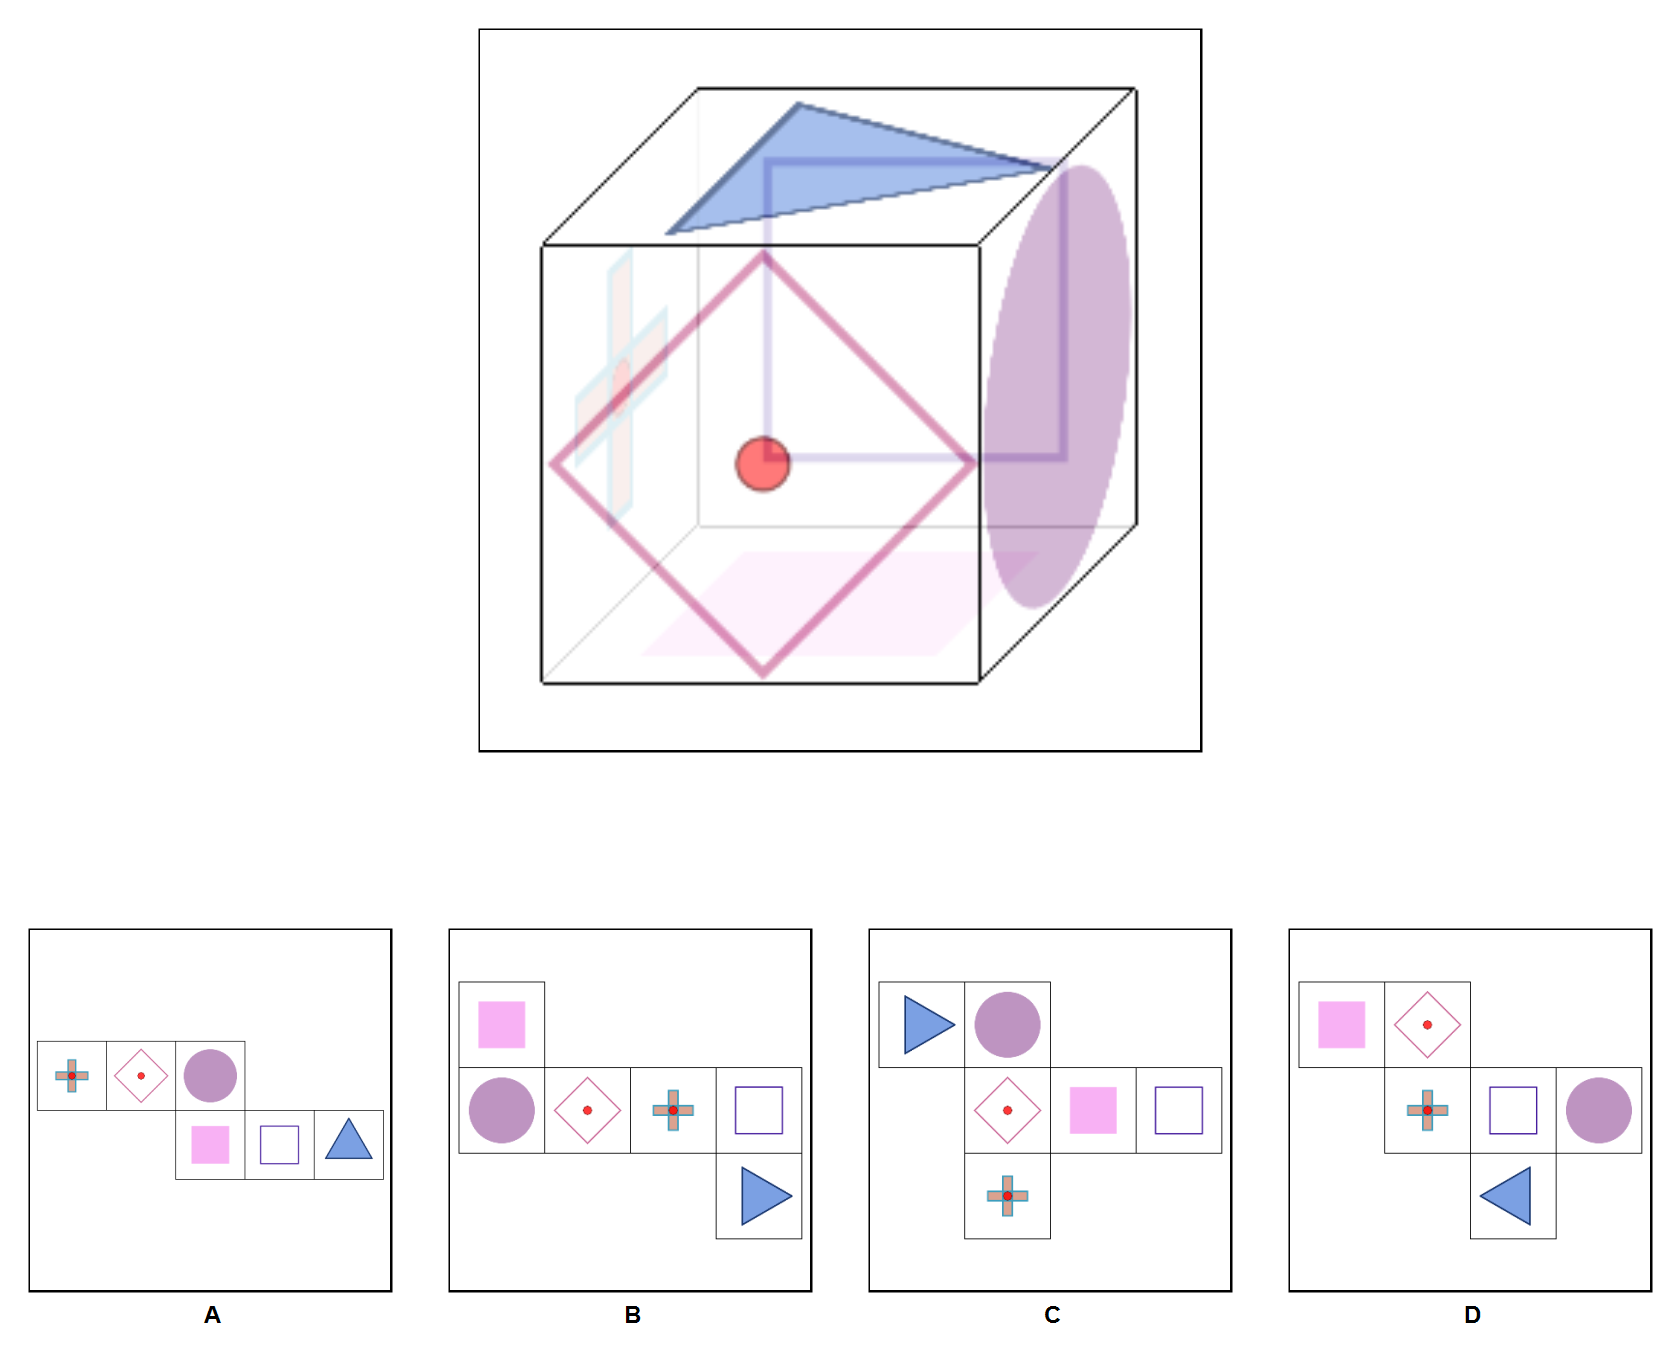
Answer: D